Question: I want to create the following layout in Android.

What's the best layout to achieve this UI in multiple screen size? I've tried to use LinearLayout and set the layout_weight, however the second row will require another layout_weight and it's bad for performance. I've tried to use TableLayout as well but the third row is not seen due to large image size.
Should I use LinearLayout and create the images for each screen size (mdpi, hdpi, etc)?
Any help is appreciated. Thanks.
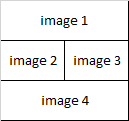
Answer: Below is your required lyout. Using weight is not a performance issue unless used wisely. Performance issue occurs only if you are using too much of nested layouts with weight. Whenever we are developing Screens Supporting Multiple resolutions weight is the best thing around.
'''
<?xml version="1.0" encoding="utf-8"?>
<LinearLayout xmlns:android="http://schemas.android.com/apk/res/android"
android:layout_width="match_parent"
android:layout_height="match_parent"
android:orientation="vertical" >
<ImageView
android:id="@+id/img_1"
android:layout_width="match_parent"
android:layout_height="wrap_content"
android:background="@drawable/ic_launcher" />
<LinearLayout
android:layout_width="match_parent"
android:layout_height="wrap_content"
android:weightSum="2">
<ImageView
android:layout_weight="1"
android:id="@+id/img_2"
android:layout_width="wrap_content"
android:layout_height="wrap_content"
android:background="@drawable/ic_launcher" />
<ImageView
android:layout_weight="1"
android:id="@+id/img_3"
android:layout_width="wrap_content"
android:layout_height="wrap_content"
android:background="@drawable/ic_launcher" />
</LinearLayout>
<ImageView
android:id="@+id/img_1"
android:layout_width="match_parent"
android:layout_height="wrap_content"
android:background="@drawable/ic_launcher" />
</LinearLayout>
'''